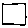
Label: square